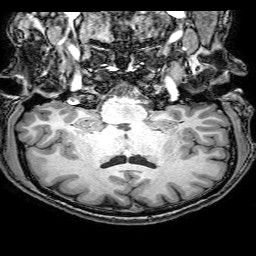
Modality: T1w
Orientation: sagittal
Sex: male
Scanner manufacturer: philips
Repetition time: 0.008118 s
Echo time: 0.00371 s